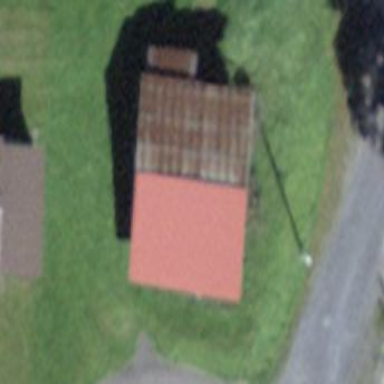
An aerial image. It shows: Barn.